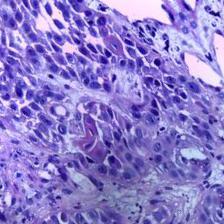
Diagnosis: OSCC